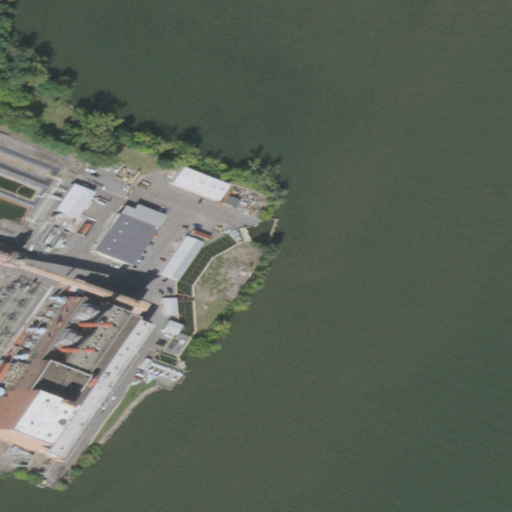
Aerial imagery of cape in New York named Danskammer Point containing open water, high intensity development, medium intensity development, open development, herbaceous wetlands, and low intensity development